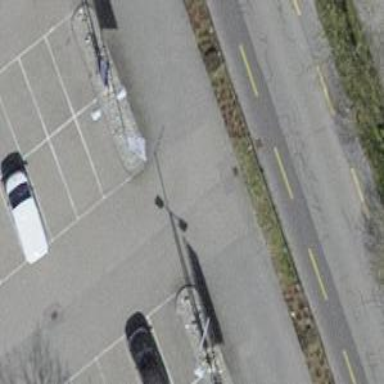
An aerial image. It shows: Asphalt parking aisle designated as service road.